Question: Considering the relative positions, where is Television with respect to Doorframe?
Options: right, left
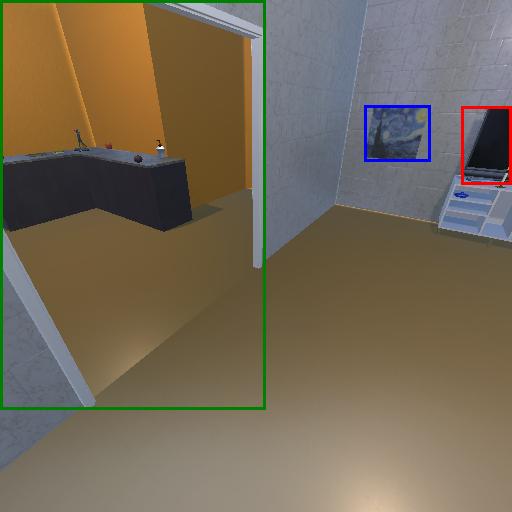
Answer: right